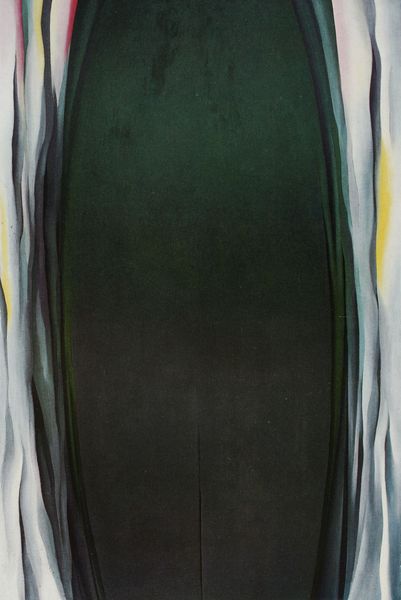
Titel: Green-Grey Abstraction
Künstler: Georgia O'Keeffe
Standort: Chicago
Institution: The Art Institute of Chicago
Schlagwörter: baum, blau, dunkel, gemälde, himmel, schatten, weiß, gelb, grün, braun, grau, hell, kleid, nacht, schwarz, ölbild, rot, schnee, tiere, falten, lang, bild, porträt, signatur, vorhang, erde, dunkelheit, stoff, höle, kontrast, seide, genre, hellblau, farbig, schrift, schrank, rahmung, bogen, abstrakt, leere, violett, linien, streifen, tiefe, geheimnis, hall, senkrecht, öffnung, struktur, bran, zentrum, unheimlich, ungegenständlich, umgebung, gegenstandslos, spalt, ummantelt, keeffe, nichts, o´keeffe, georgia o´keeffe, elipsa, grünschwarz, türlis, gelbb, rindenartig